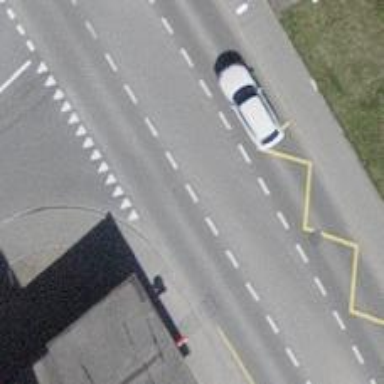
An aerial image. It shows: Bus stop with designated stop position for public transport.